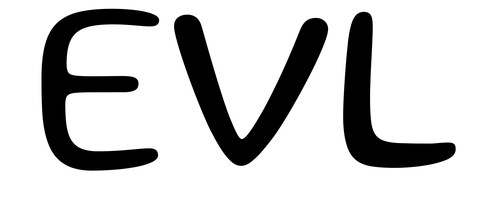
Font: Gluten_Light